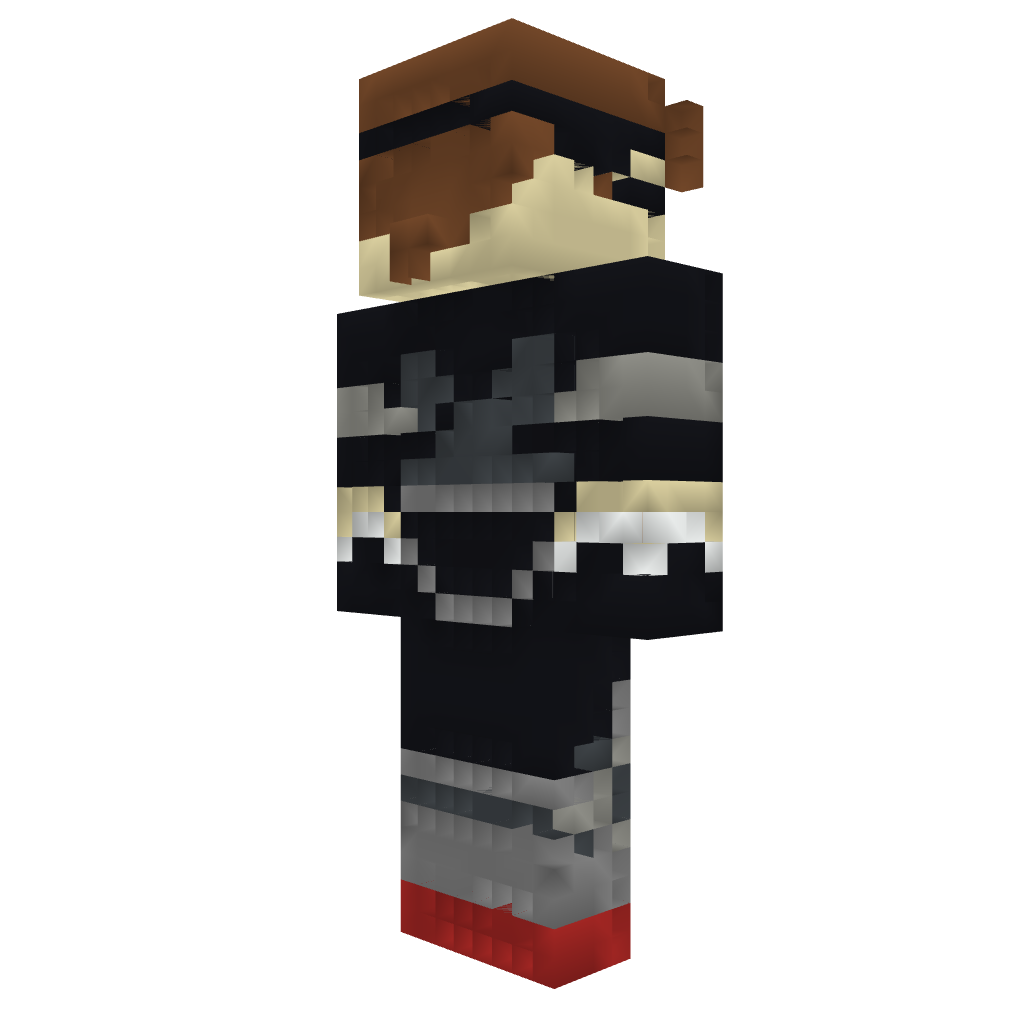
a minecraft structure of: skydoesminecraft